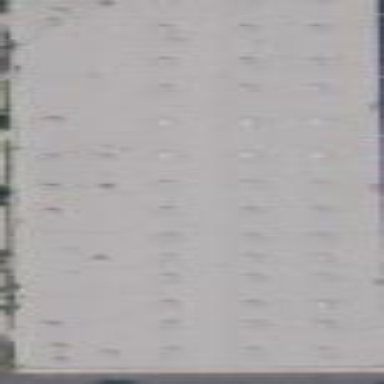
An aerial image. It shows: Industrial building.